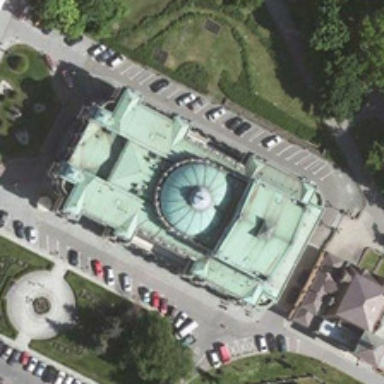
Several buildings and green trees are around a church .